Field crop: maize
Growth stage: 2
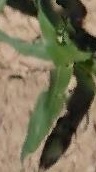
Species: maize